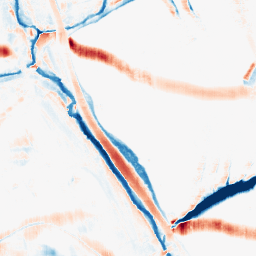
Category: morphological
Decomposition family: morphological_rect
Decomposition parameters: operation: average
width: 10
height: 20
Upsampling method: quadratic
Upsampling parameters: scale: 2
Upsampling scale: 2